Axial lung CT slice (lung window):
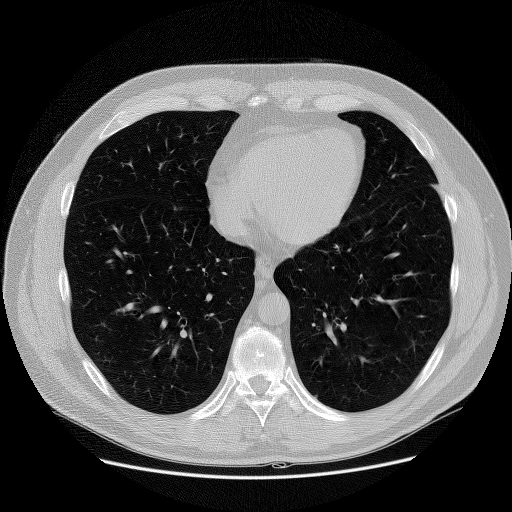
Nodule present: no